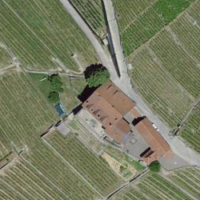
EUNIS habitat code: 24
Species observed at this site:
Ficus carica
Erigeron canadensis